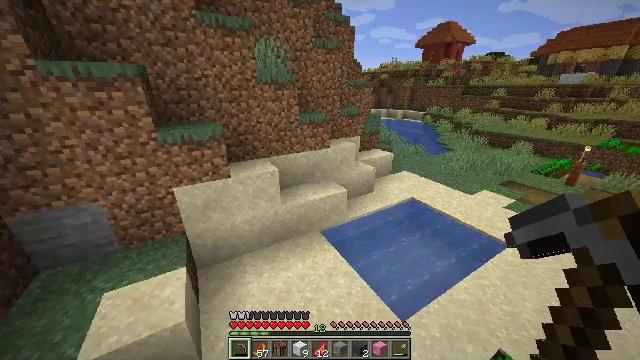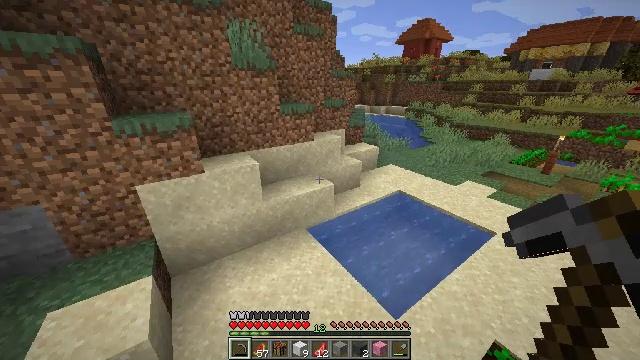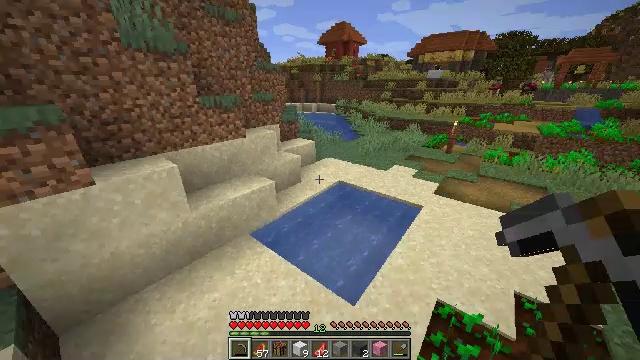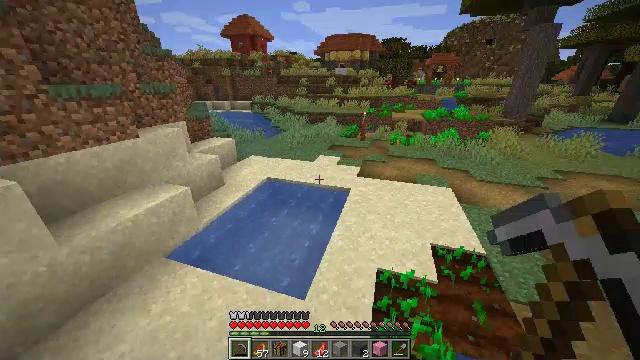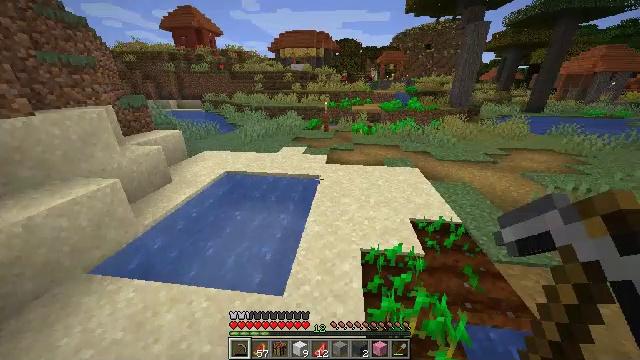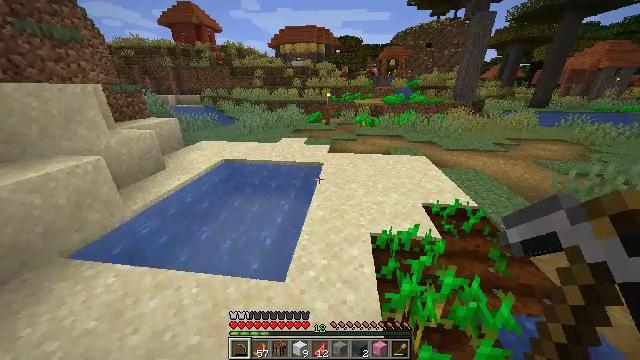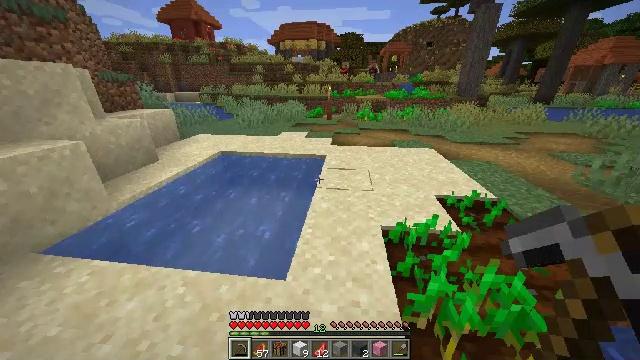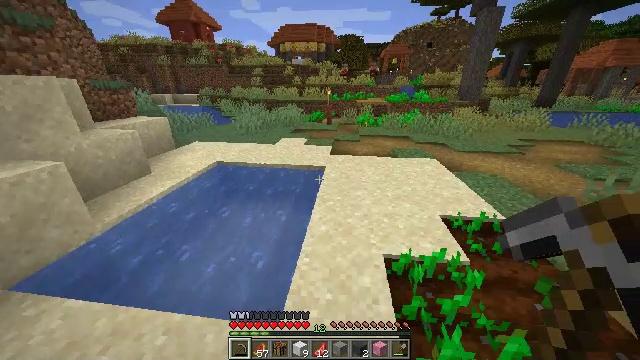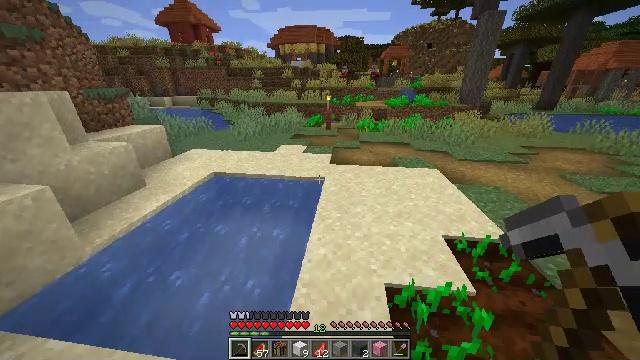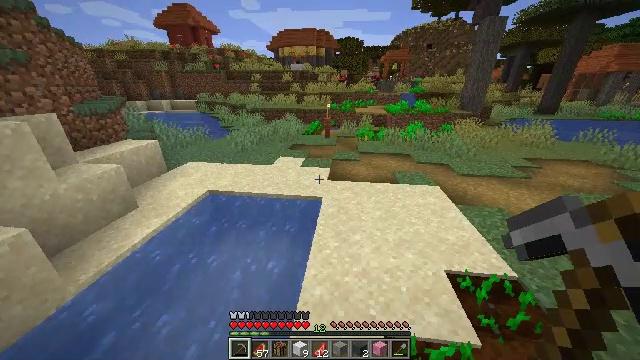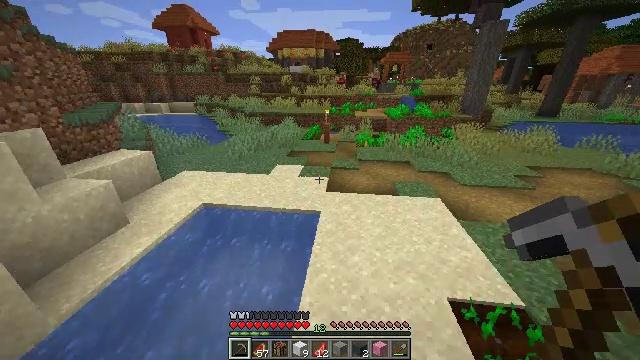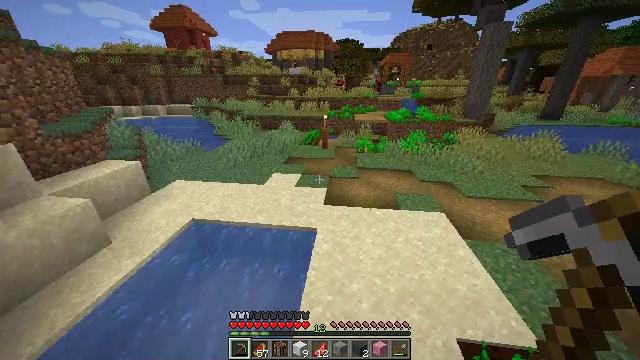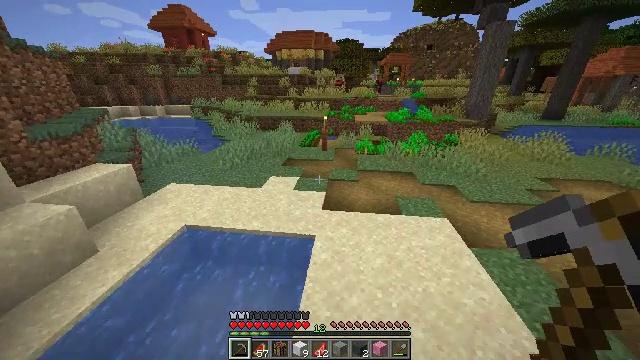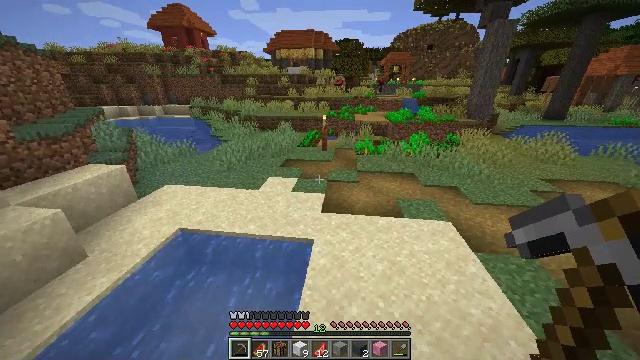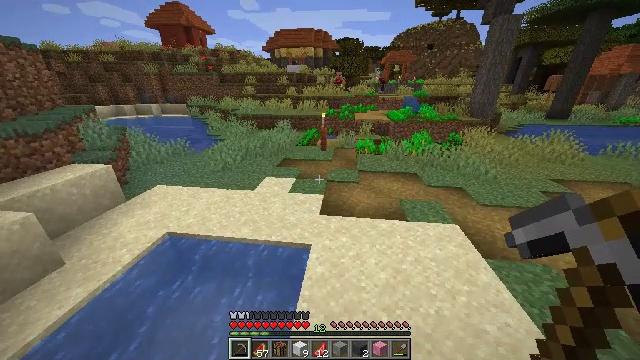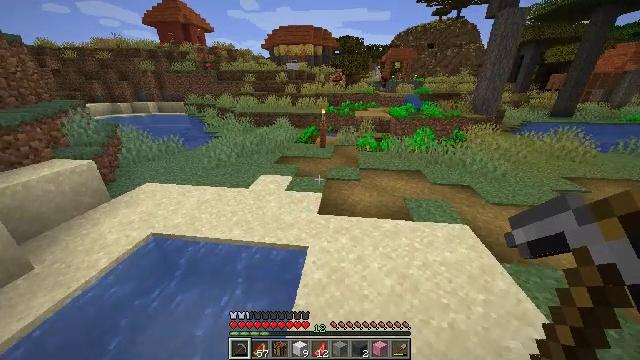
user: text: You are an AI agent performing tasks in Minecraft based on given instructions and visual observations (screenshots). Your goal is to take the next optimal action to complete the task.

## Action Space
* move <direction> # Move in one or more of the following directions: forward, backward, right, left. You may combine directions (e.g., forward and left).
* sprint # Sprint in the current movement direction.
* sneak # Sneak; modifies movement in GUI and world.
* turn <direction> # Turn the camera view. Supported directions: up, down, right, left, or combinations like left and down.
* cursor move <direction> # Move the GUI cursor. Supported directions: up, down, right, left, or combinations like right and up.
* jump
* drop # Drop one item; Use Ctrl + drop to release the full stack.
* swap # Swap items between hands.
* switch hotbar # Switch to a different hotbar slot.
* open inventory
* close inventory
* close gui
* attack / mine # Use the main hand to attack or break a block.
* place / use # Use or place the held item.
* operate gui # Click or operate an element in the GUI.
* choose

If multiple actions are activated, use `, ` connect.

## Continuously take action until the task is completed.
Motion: motion action
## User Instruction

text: Obtain white wool for building.
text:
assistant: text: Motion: move forward and move right, turn right, jump
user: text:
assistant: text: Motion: move forward and move right, turn right, jump
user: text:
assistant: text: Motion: move forward and move right, turn right, jump
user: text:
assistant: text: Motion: move forward and move right, turn right, jump
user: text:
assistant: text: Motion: move forward and move right, jump
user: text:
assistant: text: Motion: move forward and move right, jump
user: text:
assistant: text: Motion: move forward and move right, jump
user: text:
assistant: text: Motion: move forward and move right, jump
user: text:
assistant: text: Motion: move forward and move right, jump
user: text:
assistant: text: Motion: move forward, jump
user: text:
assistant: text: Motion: move forward, jump
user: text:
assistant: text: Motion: move forward, jump
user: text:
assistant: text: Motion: move forward, jump
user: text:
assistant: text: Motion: move forward, jump
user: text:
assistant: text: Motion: move forward, jump
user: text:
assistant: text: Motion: move forward, jump
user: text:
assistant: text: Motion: move forward, jump
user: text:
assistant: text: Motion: move forward, jump
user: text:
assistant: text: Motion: move forward, turn left and up, jump
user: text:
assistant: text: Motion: move forward, turn left and up, jump
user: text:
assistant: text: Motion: move forward, turn left and up, jump
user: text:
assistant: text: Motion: move forward, jump
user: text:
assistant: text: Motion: move forward, jump
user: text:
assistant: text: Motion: move forward, jump
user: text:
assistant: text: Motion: move forward, jump
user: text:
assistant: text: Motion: move forward, jump
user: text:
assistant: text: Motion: move forward, jump
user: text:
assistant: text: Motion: move forward, jump
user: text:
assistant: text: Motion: move forward, jump
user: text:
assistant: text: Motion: move forward, jump